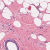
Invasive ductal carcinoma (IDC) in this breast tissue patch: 0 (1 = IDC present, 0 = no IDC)